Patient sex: F
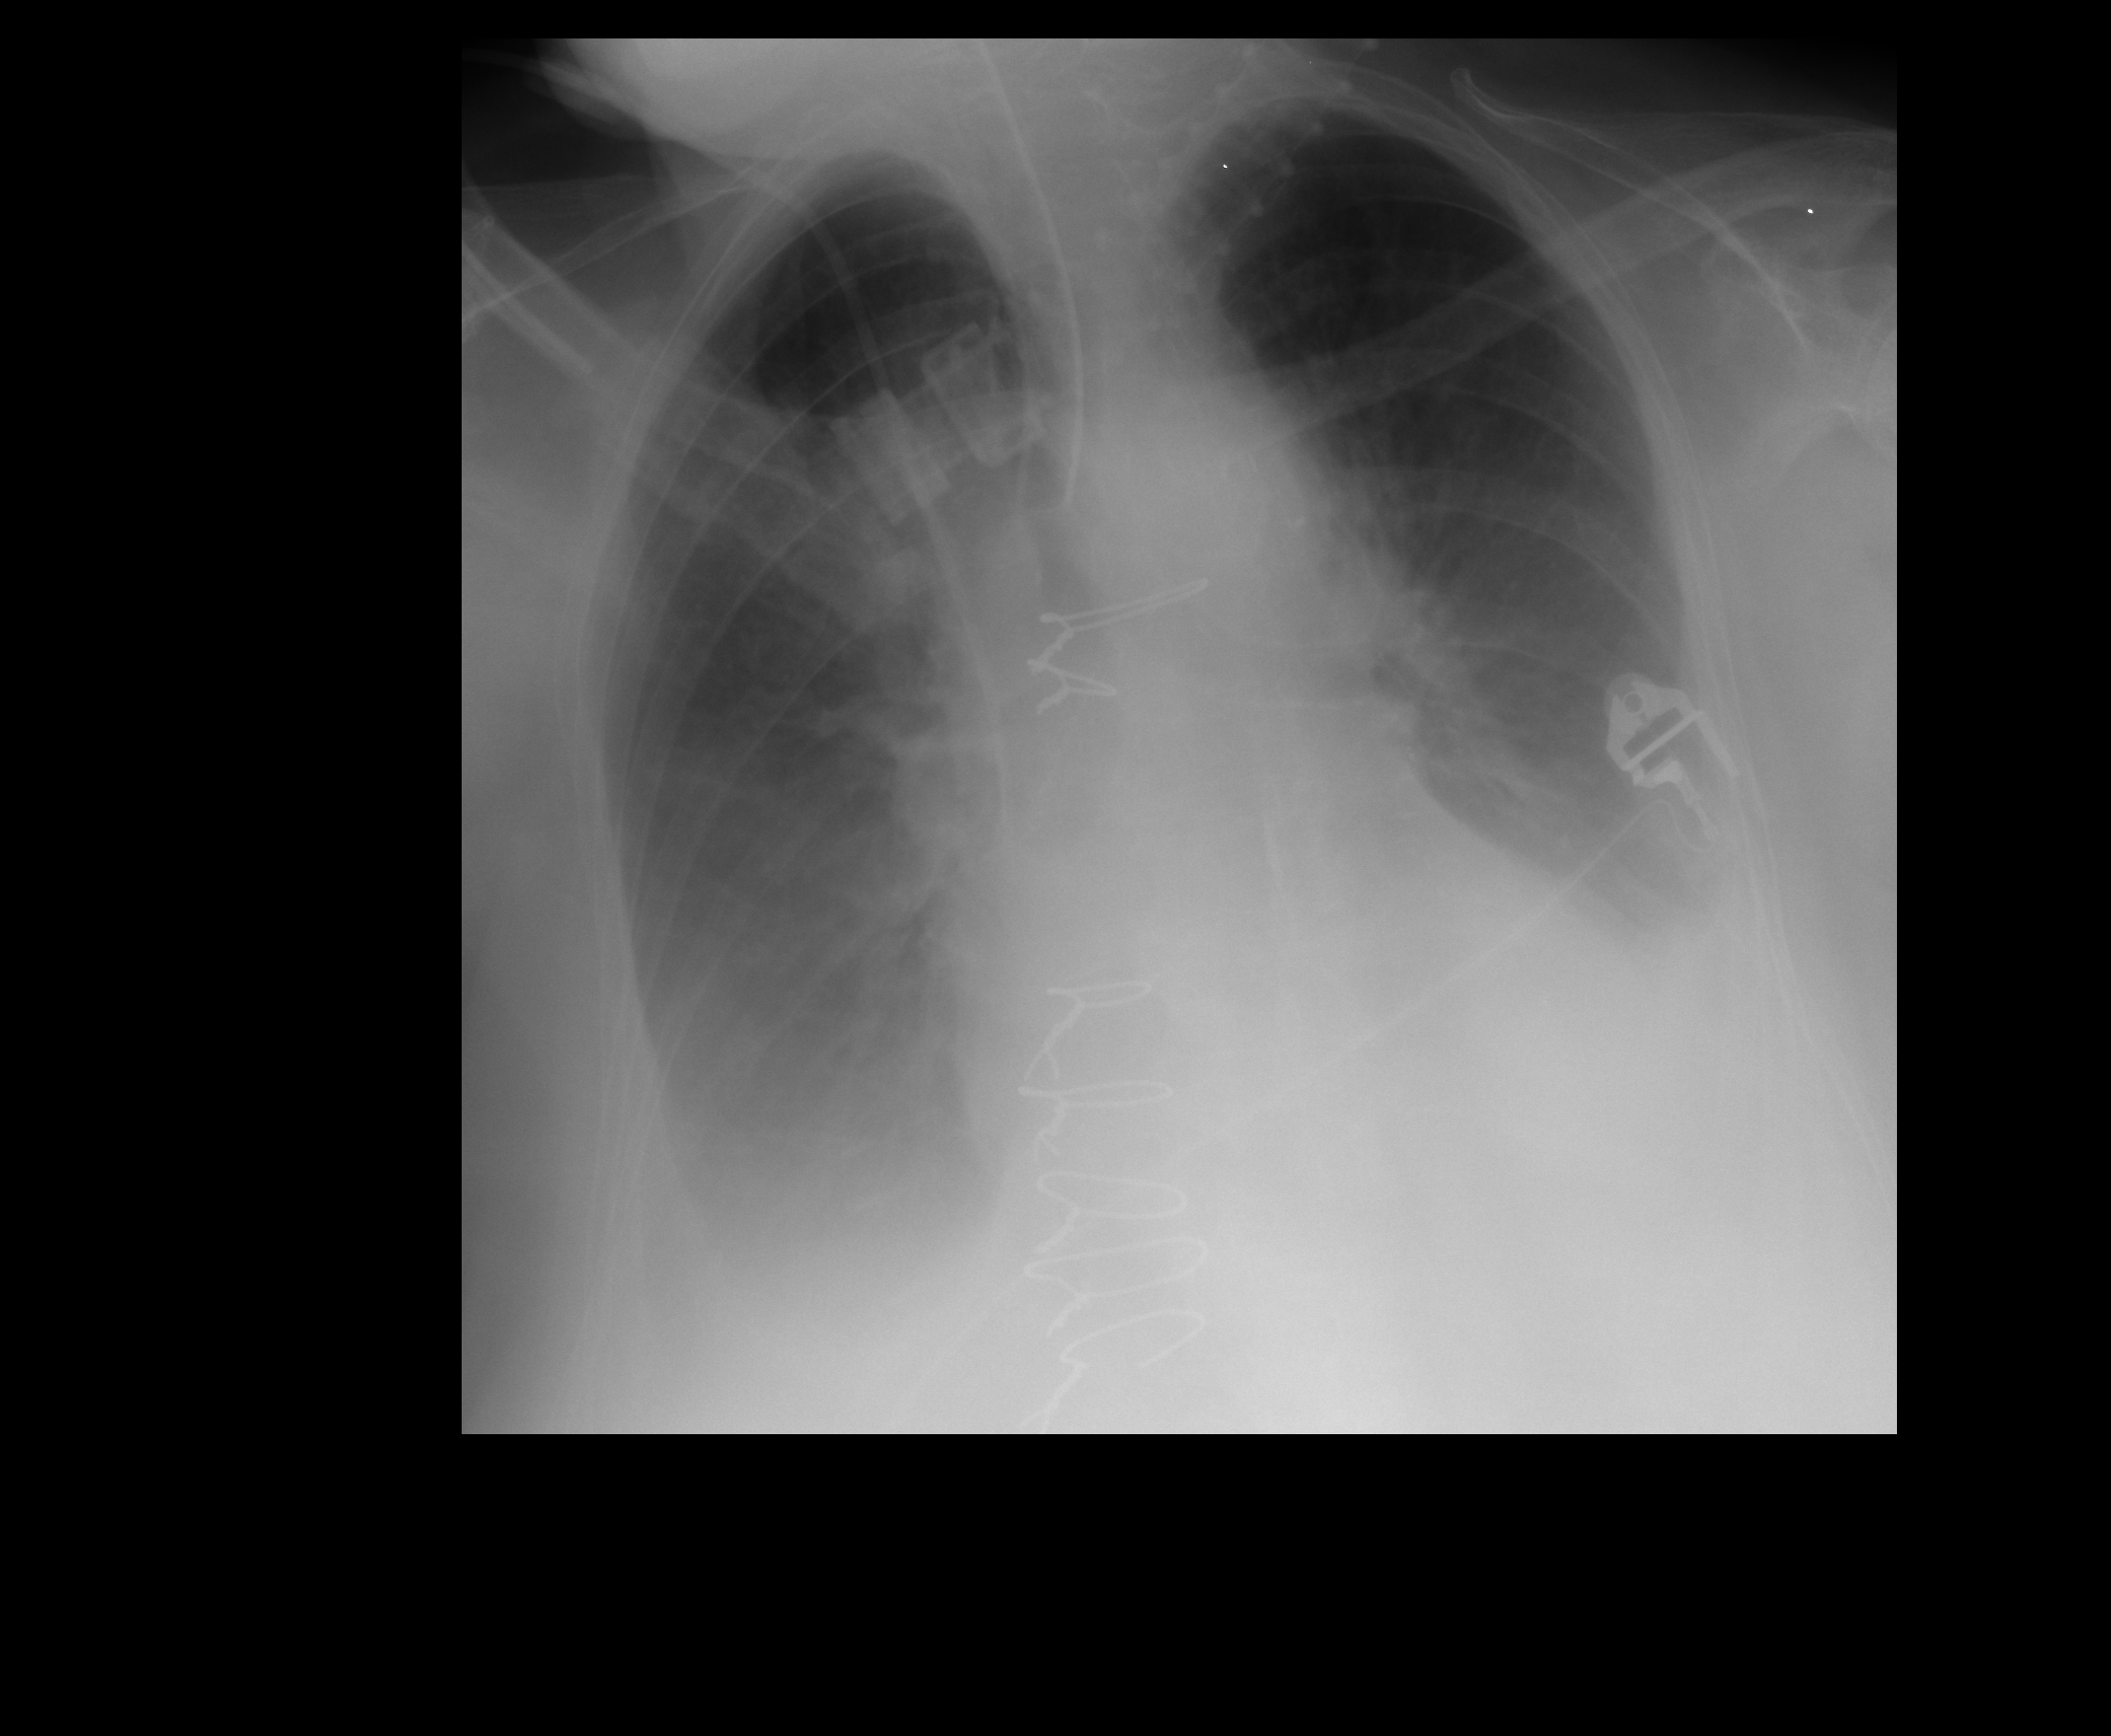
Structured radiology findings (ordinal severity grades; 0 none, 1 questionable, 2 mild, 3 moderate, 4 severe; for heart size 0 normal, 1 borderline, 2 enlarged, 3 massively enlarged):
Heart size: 2
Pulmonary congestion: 1
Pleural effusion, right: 3
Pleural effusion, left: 2
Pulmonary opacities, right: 0
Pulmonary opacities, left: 0
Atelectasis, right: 2
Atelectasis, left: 2